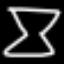
Label: hourglass